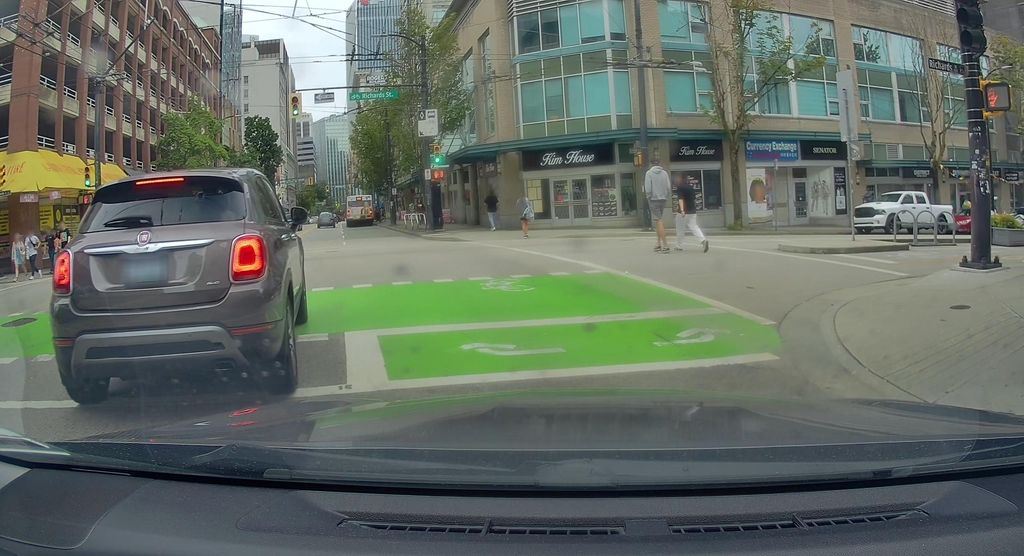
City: vancouver